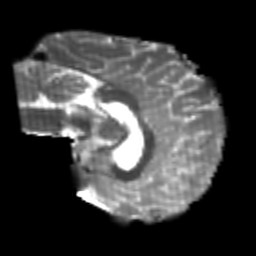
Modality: T2w
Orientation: sagittal
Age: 23
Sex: male
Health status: healthy
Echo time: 0.074 s